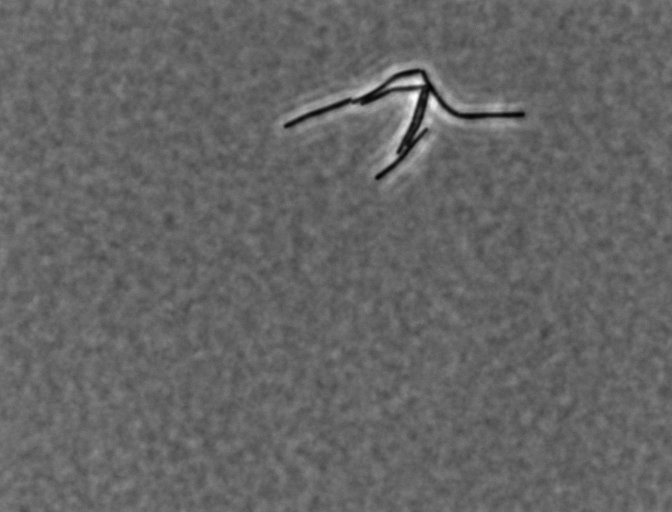
Bacillus subtilis